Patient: sex M, age 77
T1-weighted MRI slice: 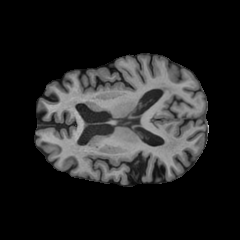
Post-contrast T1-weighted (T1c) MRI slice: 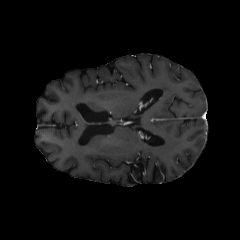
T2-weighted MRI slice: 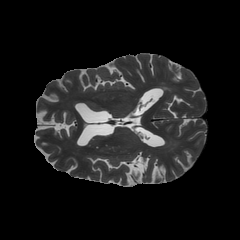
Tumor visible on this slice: no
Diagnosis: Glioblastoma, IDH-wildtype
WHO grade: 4